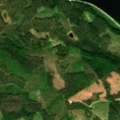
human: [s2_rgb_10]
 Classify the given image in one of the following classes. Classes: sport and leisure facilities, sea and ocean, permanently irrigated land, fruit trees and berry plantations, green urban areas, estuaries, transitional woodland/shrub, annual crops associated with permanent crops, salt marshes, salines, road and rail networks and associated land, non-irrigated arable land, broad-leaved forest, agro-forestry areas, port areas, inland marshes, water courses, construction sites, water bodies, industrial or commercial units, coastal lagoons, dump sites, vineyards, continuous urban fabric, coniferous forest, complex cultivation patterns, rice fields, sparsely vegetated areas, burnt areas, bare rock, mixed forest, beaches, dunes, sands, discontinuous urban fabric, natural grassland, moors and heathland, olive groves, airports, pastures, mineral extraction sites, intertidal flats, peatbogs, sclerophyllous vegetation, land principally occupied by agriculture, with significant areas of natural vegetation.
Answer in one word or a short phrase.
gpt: coniferous forest, mixed forest, transitional woodland/shrub, water bodies